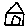
Label: house